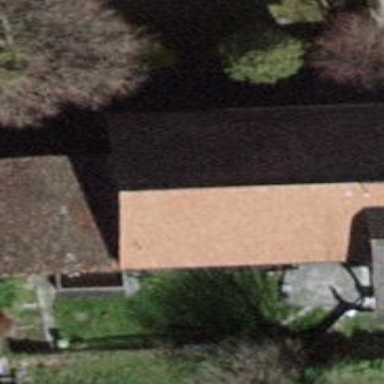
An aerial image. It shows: Part of building.